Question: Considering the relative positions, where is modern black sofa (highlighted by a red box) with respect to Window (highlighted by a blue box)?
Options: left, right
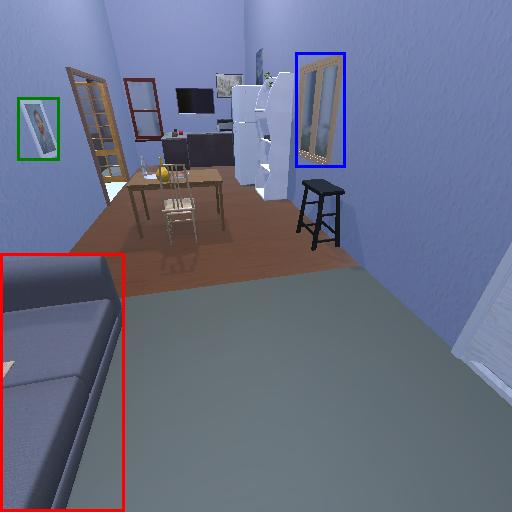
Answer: left